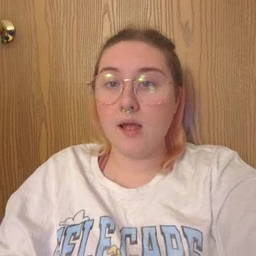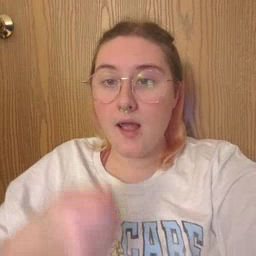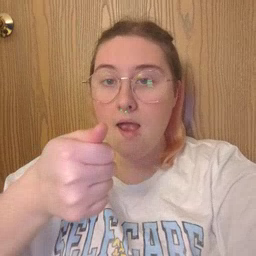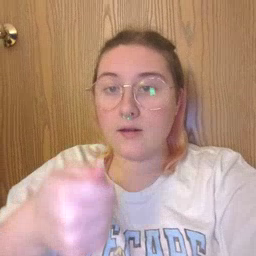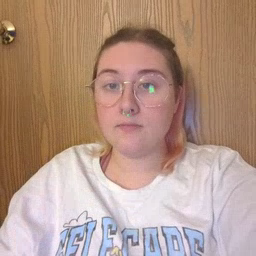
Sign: hide